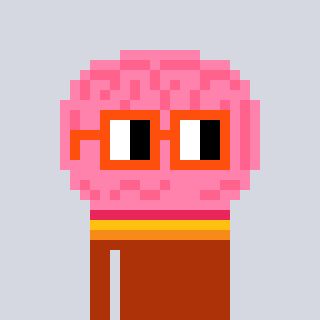
a pixel art character with square orange glasses, a brain-shaped head and a hotbrown-colored body on a cool background